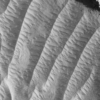
Label: not_dusty